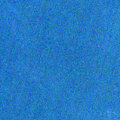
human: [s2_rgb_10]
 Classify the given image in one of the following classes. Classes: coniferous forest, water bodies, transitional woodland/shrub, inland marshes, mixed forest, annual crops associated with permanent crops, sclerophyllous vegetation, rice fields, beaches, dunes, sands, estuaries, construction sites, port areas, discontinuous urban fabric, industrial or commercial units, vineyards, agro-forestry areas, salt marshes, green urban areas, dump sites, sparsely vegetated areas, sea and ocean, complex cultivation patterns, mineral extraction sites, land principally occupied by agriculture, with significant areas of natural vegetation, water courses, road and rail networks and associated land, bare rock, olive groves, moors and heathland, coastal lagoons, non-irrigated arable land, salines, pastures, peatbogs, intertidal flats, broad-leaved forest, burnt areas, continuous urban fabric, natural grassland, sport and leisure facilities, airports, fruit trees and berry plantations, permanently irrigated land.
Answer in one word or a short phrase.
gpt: sea and ocean